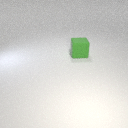
large green rubber cube